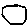
Label: hexagon